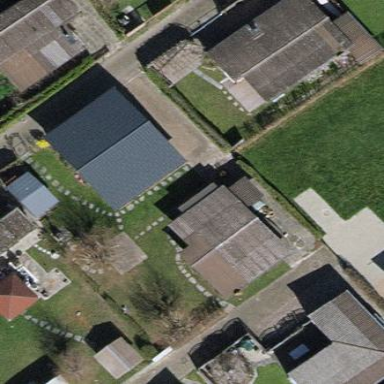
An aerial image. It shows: Static caravan building.